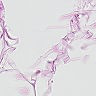
Metastatic tissue present: no